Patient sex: M
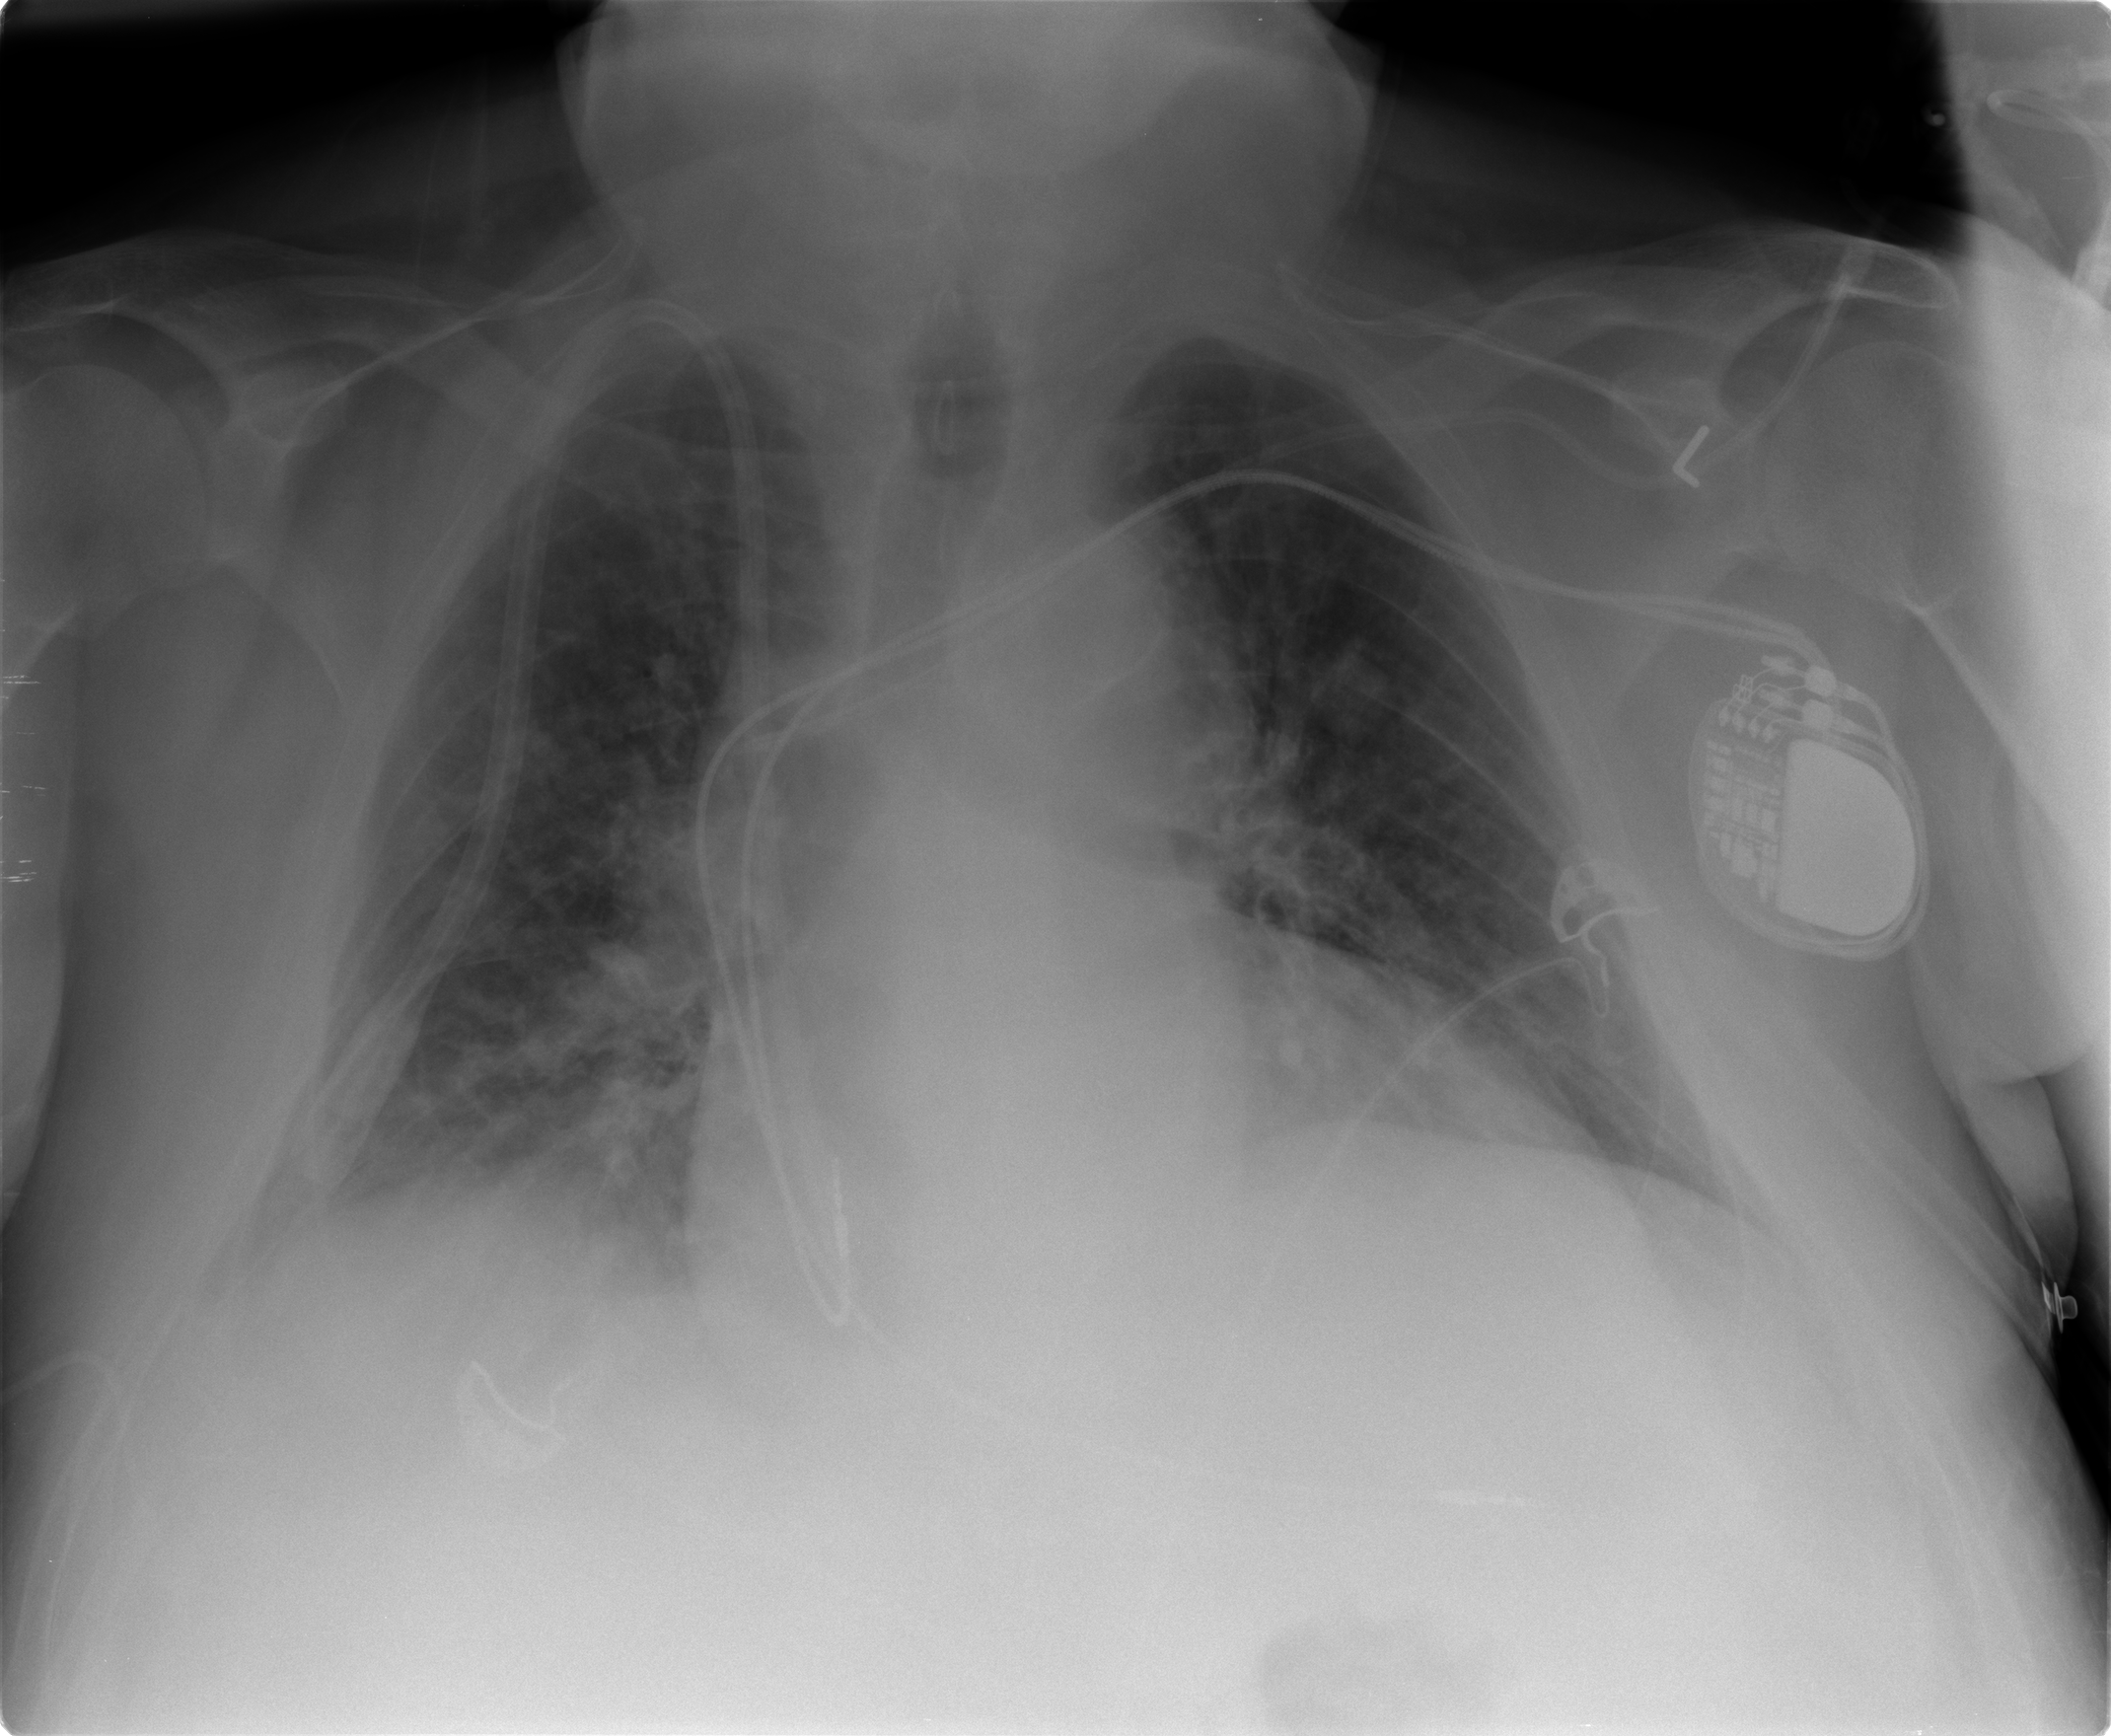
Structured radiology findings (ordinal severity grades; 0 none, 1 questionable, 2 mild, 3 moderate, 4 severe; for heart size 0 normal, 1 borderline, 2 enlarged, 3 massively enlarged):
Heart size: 2
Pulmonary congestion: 2
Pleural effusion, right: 1
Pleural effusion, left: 0
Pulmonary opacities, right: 2
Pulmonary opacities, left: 0
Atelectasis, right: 2
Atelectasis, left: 1